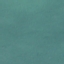
Label: SeaLake